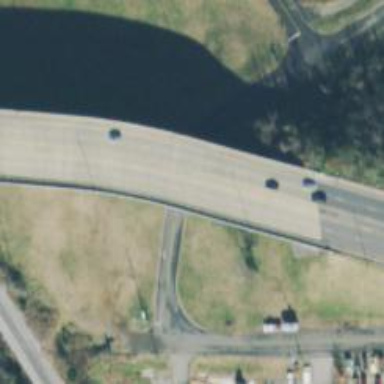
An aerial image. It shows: Secondary road with bridge.